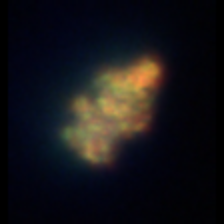
Taxon: Unknown_detritus
Group: Unknown